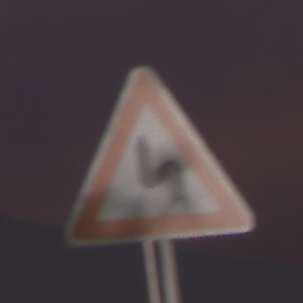
Verkehrszeichen: DoppelkurveZunaechstLinks
Umgebung: Outdoor, Urban
Tageszeit: SunriseSunset
Wetter: PartlyCloudy
Licht: Artificial
Jahreszeit: NotSpecified
Kontrast: HighContrast